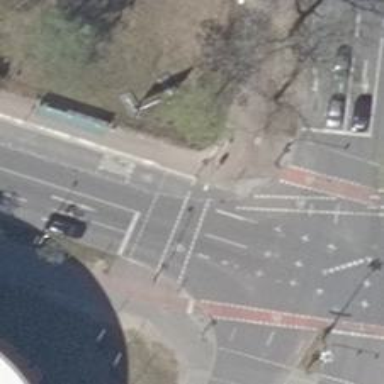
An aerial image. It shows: Secondary road with asphalt surface. There is cycleway on the left side that is shared with buses.